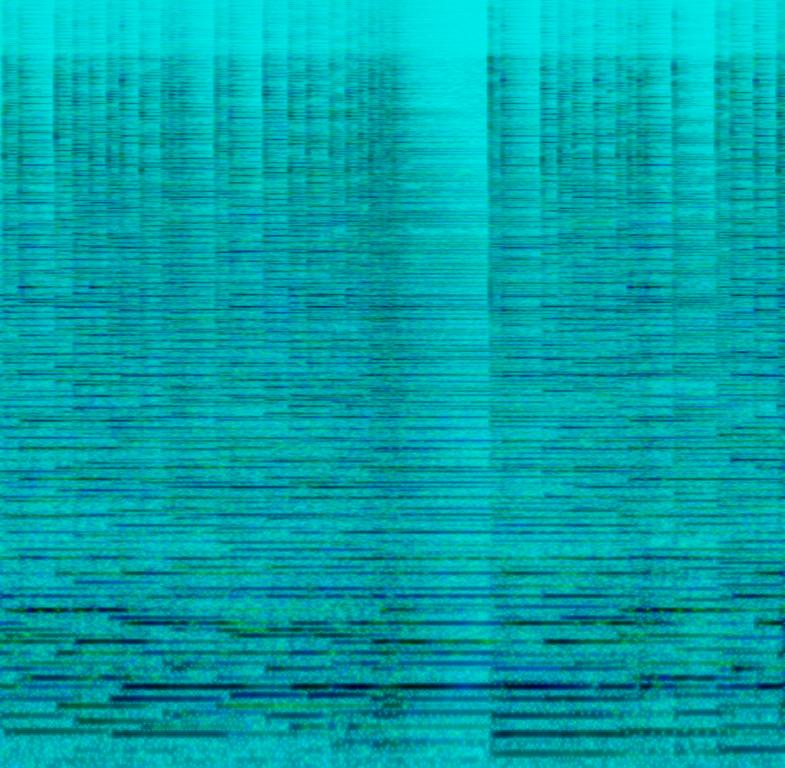
This audio contains someone playing a classical piece on a cembalo. This song may be playing live in a theater.